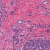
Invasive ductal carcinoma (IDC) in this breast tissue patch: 0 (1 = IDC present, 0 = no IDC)